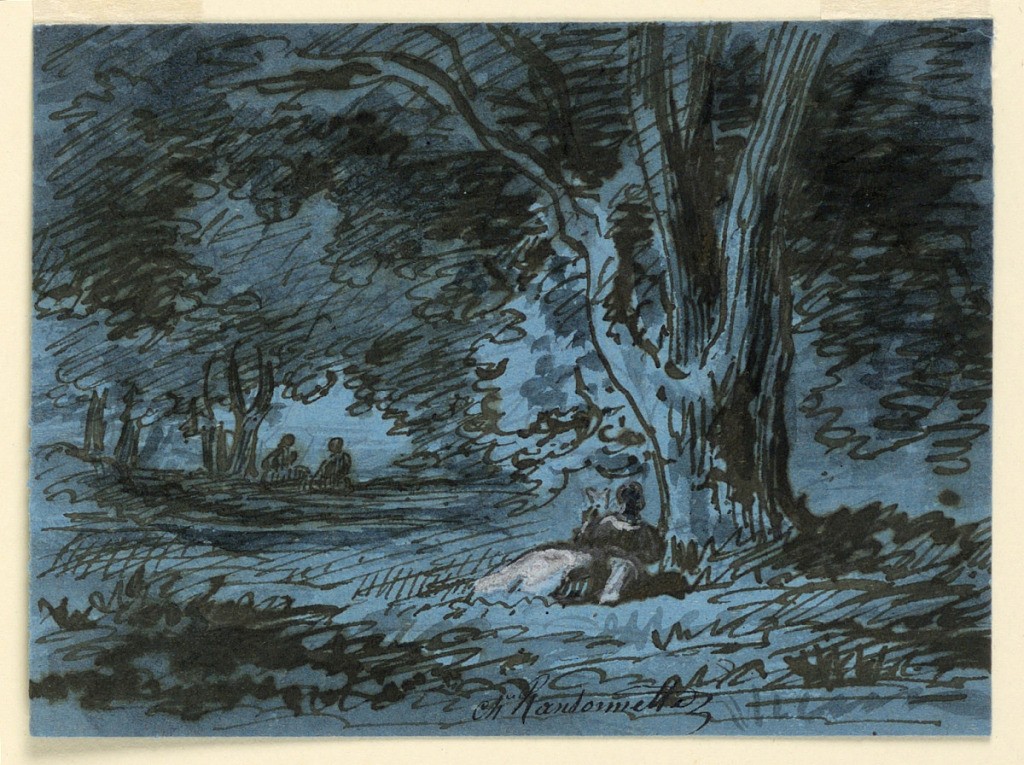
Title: In the Woods
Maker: Charles Nicolas Ransonnette, French, 1793 - 1877
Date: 1856
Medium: Pen and ink, brush and gray watercolor, brush and black and white gouache on blue paper
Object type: Drawing
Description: A woman sits under a tree in the right middle plane. A seated group is shown in the left background. Part of the cover of a "Catalogue de tableaux… par Horsin Déon."